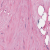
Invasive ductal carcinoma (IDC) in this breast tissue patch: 1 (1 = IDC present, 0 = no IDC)